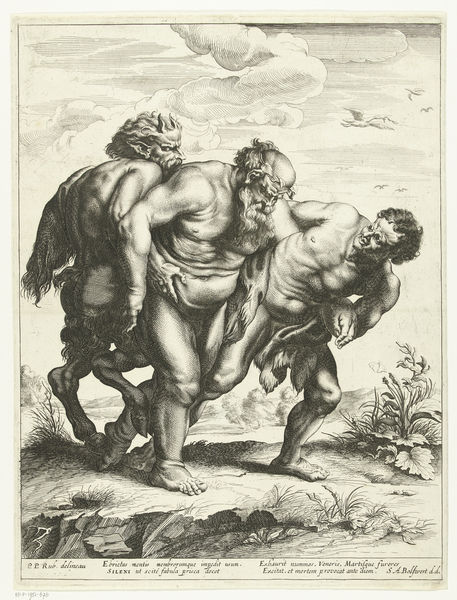
Titel: Saters ondersteunen dronken Silenus
Künstler: Schelte Adamsz. Bolswert
Standort: Amsterdam
Institution: Rijksmuseum
Schlagwörter: mann, männer, fett, fett#